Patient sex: M
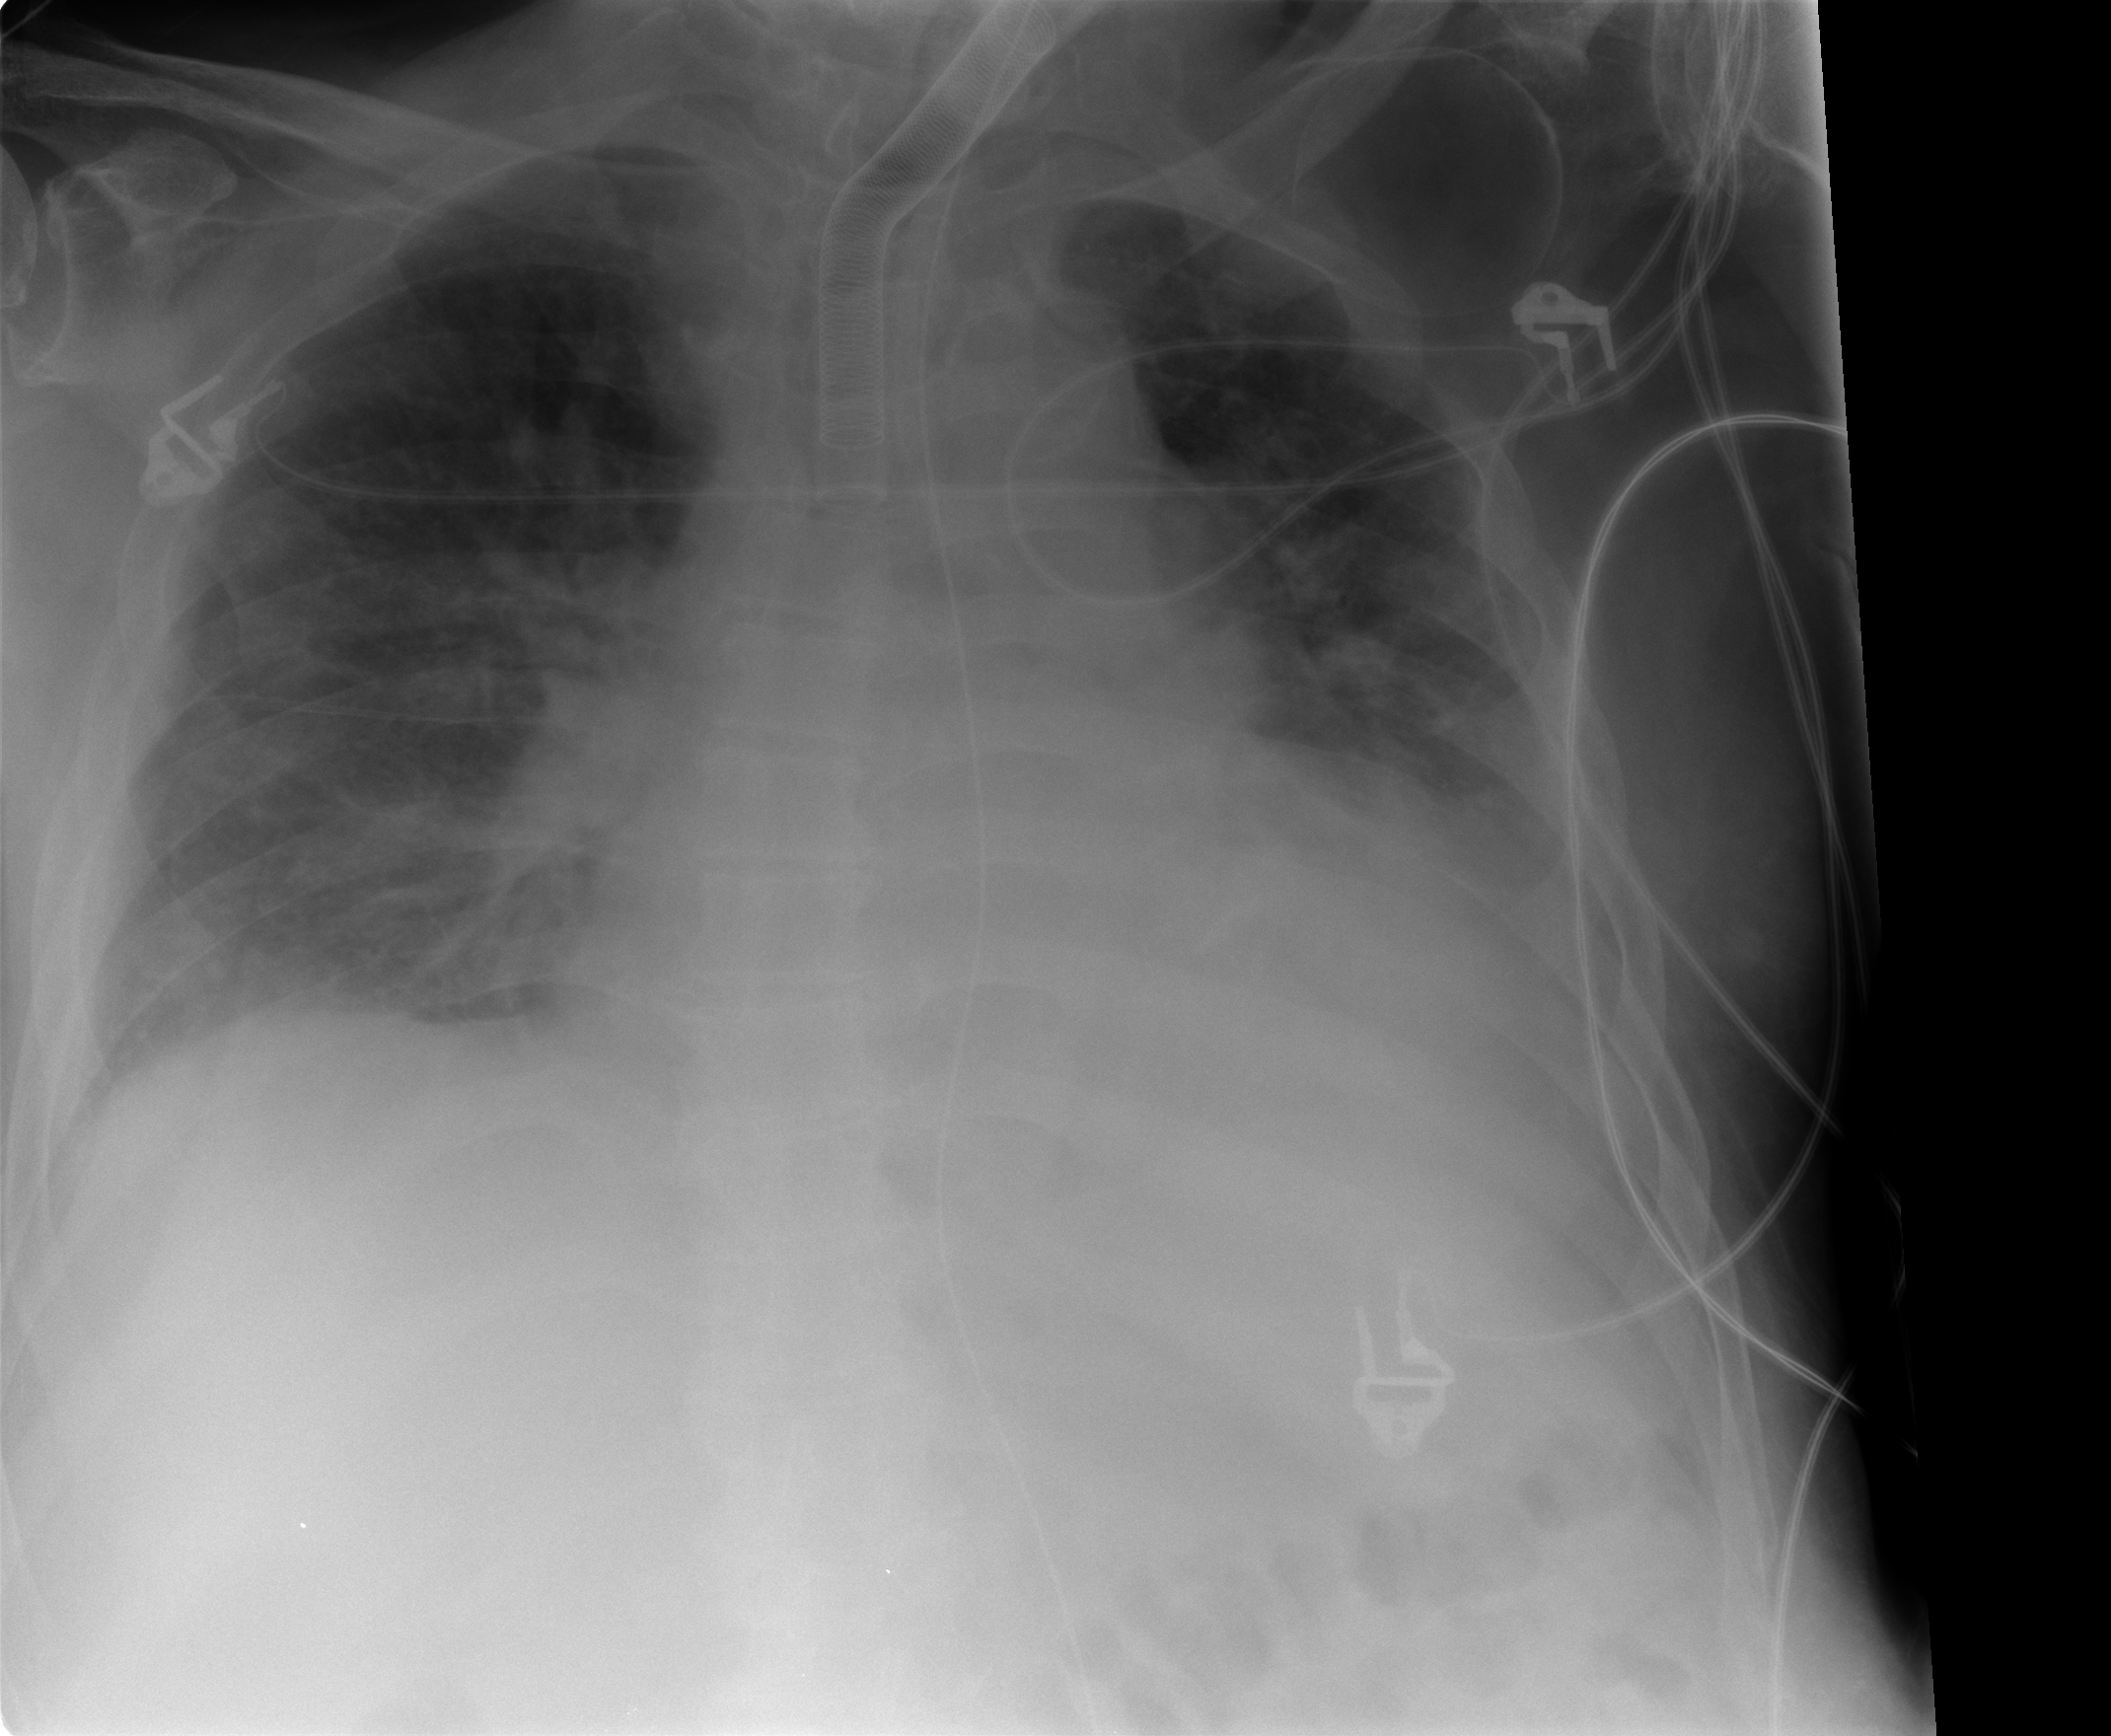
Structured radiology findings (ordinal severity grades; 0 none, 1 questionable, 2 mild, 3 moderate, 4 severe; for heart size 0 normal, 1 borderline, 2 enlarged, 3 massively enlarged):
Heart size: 2
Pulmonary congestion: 2
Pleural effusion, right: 2
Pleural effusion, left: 3
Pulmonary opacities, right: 2
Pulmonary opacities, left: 2
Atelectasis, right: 1
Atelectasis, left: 2